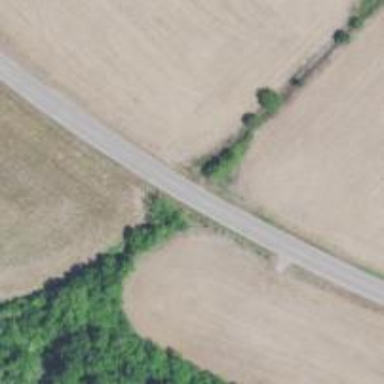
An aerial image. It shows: Culvert tunnel.